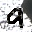
Label: 9